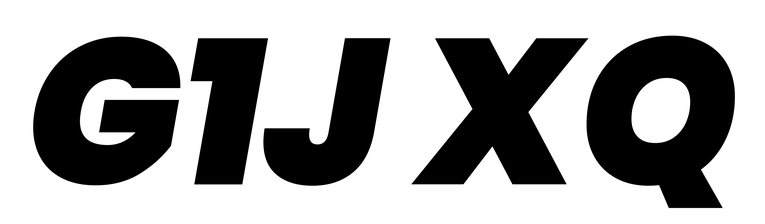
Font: Poppins-BlackItalic